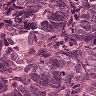
Metastatic tissue present: yes